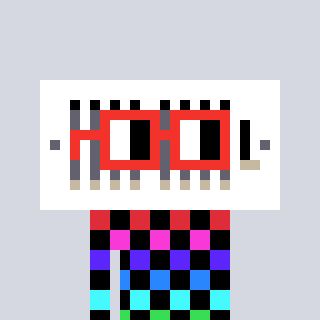
a pixel art character with square red glasses, a vent-shaped head and a magenta-colored body on a cool background